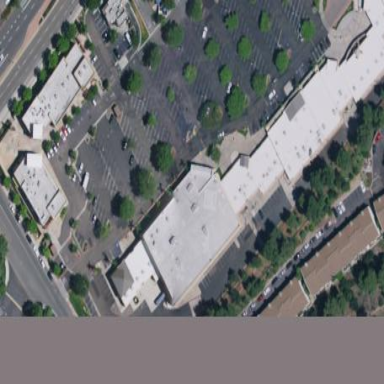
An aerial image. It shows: Retail building categorized as commercial.